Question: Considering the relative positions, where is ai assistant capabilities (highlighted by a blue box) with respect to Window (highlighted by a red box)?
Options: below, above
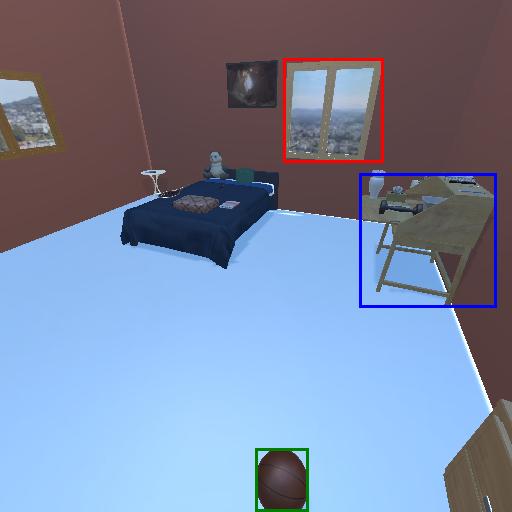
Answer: below